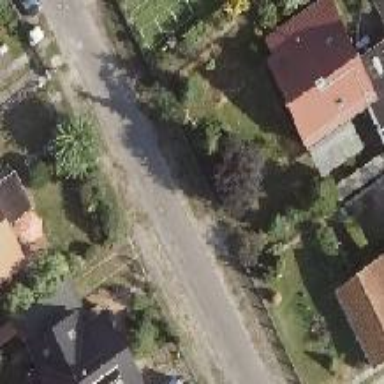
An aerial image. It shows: Residential road with asphalt surface.